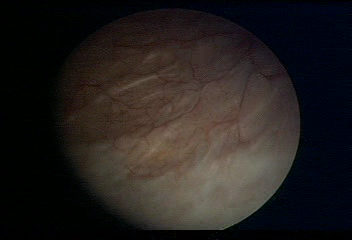
Modality: WLC
Class: Normal mucosa
Bladder cancer association: No